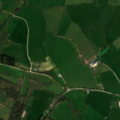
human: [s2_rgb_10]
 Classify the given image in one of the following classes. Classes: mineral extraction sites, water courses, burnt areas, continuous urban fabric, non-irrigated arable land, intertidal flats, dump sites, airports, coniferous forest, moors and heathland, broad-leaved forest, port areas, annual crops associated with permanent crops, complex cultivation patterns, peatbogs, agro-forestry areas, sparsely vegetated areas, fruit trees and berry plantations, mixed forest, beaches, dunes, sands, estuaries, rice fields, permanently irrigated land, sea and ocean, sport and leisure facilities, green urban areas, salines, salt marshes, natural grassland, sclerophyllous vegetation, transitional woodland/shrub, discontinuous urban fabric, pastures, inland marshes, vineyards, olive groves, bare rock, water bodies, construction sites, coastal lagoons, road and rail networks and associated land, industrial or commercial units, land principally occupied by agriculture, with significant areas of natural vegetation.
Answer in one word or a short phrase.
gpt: pastures